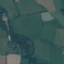
Land use / land cover: Pasture